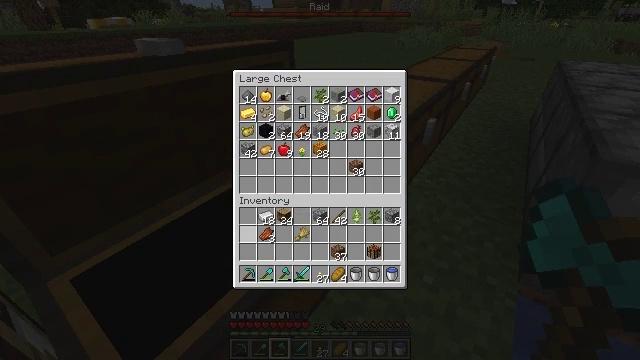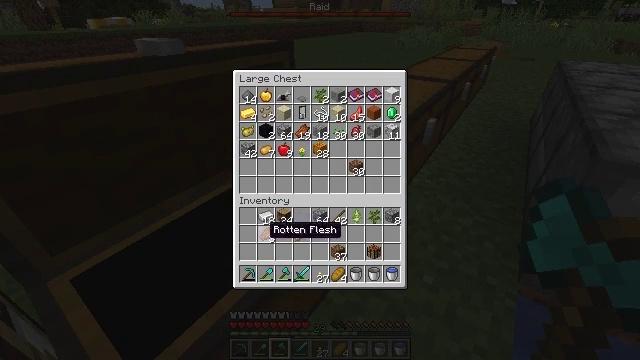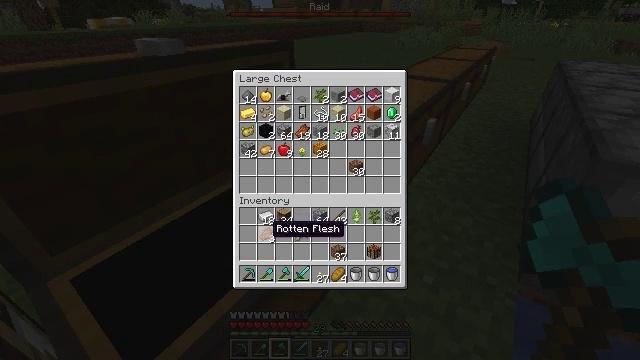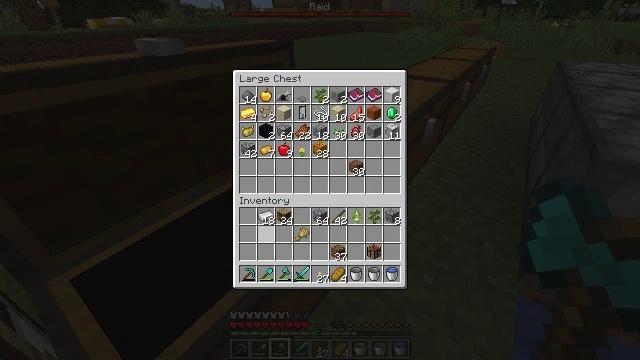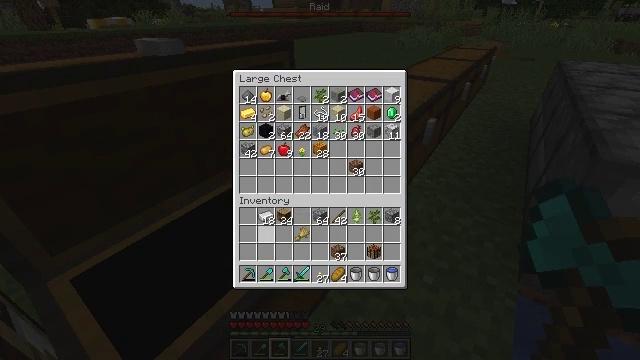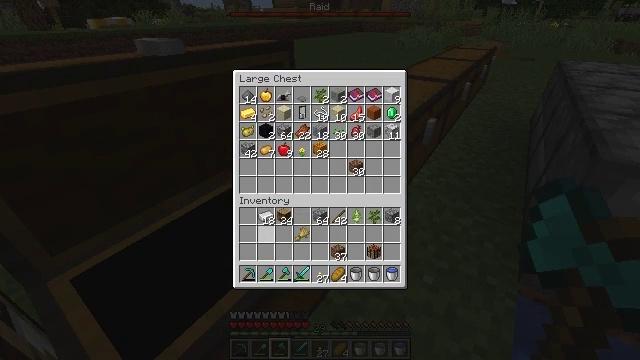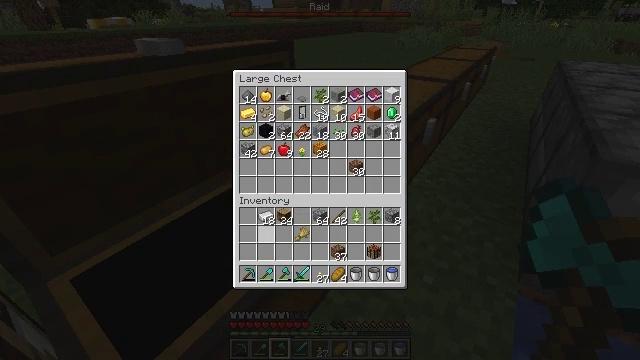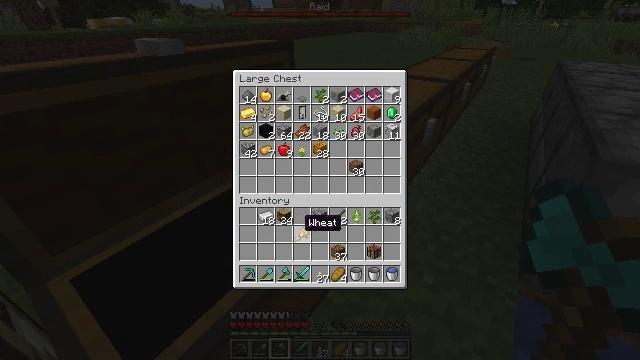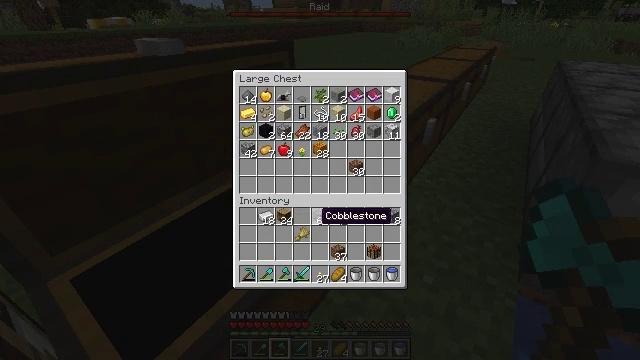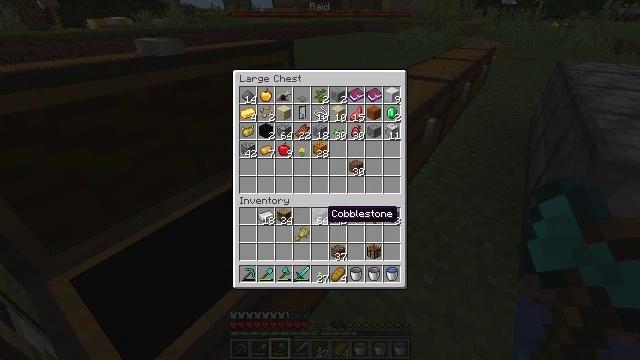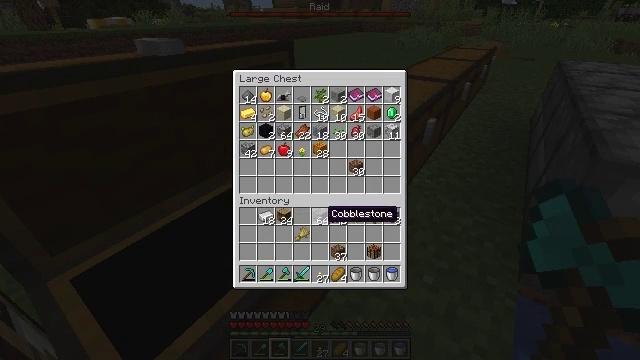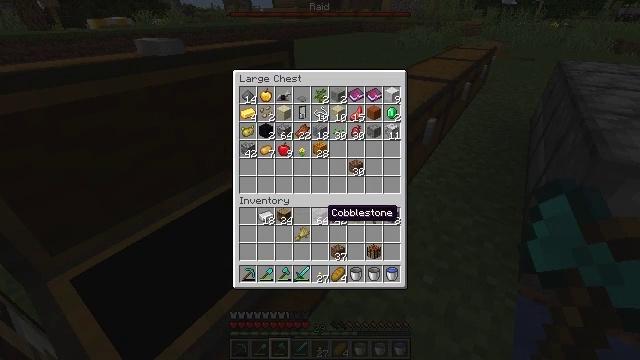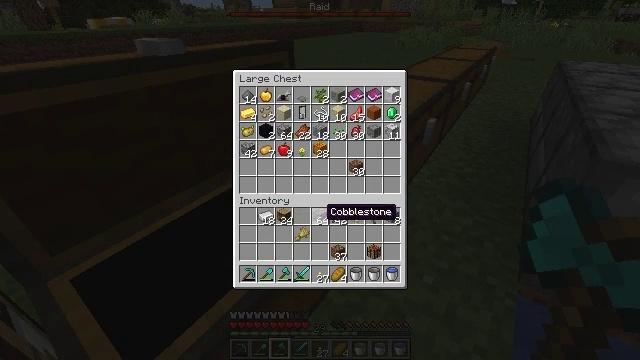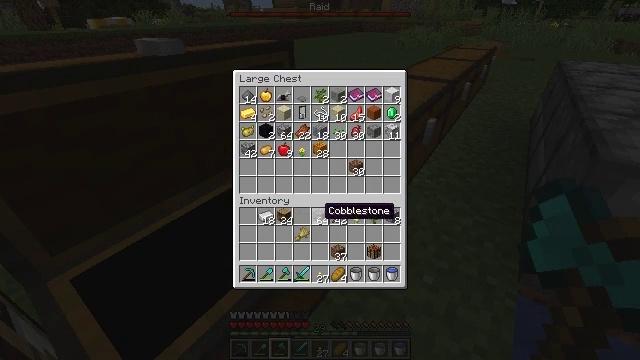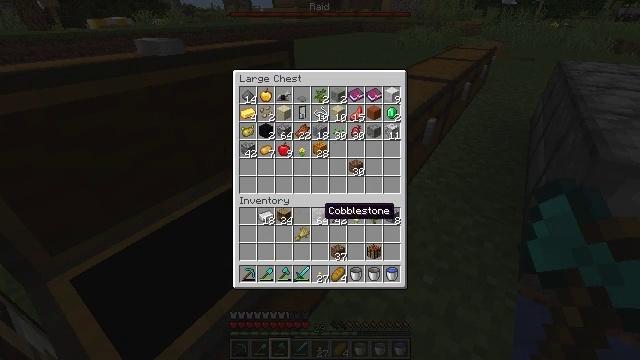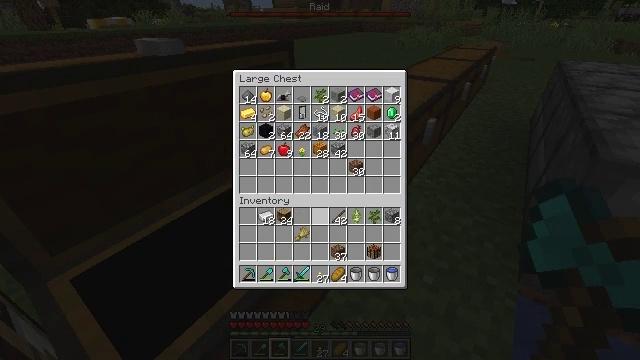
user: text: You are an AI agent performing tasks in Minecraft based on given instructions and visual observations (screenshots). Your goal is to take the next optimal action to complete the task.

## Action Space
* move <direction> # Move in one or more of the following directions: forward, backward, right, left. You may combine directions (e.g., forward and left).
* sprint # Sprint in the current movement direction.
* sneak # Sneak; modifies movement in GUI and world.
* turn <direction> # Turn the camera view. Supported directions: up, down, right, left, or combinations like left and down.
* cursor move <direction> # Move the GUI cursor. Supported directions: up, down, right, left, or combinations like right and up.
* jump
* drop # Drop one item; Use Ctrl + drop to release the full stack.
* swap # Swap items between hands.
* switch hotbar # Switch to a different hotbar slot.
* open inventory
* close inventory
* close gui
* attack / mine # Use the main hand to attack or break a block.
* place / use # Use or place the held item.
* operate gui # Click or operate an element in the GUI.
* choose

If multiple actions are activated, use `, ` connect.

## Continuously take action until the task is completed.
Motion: motion action
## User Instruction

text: Craft an iron hoe.
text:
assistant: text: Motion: sneak, cursor move right
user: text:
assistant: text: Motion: sneak
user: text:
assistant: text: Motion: sneak, choose
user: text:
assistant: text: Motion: sneak, choose
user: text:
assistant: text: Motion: sneak, choose
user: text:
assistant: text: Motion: sneak, cursor move right
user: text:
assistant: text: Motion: sneak, cursor move right
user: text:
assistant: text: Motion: sneak, cursor move right
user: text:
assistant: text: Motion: sneak
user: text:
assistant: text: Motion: sneak
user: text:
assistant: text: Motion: sneak
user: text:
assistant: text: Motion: sneak
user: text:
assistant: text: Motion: sneak
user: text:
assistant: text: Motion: sneak
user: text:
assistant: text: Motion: sneak, choose
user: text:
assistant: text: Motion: sneak, choose
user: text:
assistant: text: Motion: sneak, choose
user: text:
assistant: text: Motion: sneak, cursor move right
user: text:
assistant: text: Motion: sneak, cursor move right
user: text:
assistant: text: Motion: sneak
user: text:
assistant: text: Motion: sneak
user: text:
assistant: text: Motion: sneak
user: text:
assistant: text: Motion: sneak
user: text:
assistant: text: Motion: sneak
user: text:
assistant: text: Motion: sneak
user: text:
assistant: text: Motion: sneak
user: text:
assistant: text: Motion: sneak
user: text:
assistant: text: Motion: sneak
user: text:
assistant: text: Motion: sneak
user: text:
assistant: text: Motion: sneak